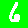
Digit: 6